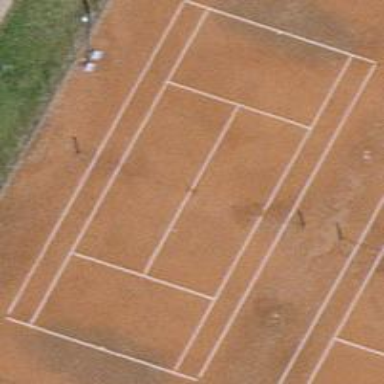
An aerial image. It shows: Tennis court with tartan surface located on pitch designated for leisure land.